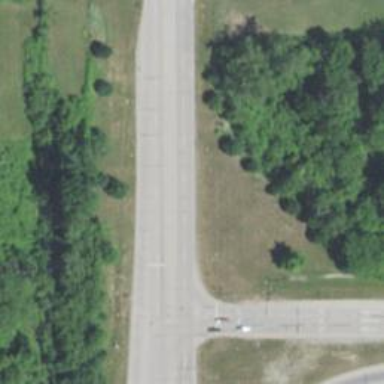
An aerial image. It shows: Secondary road.